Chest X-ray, PA view. Patient: 43 years old, sex M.
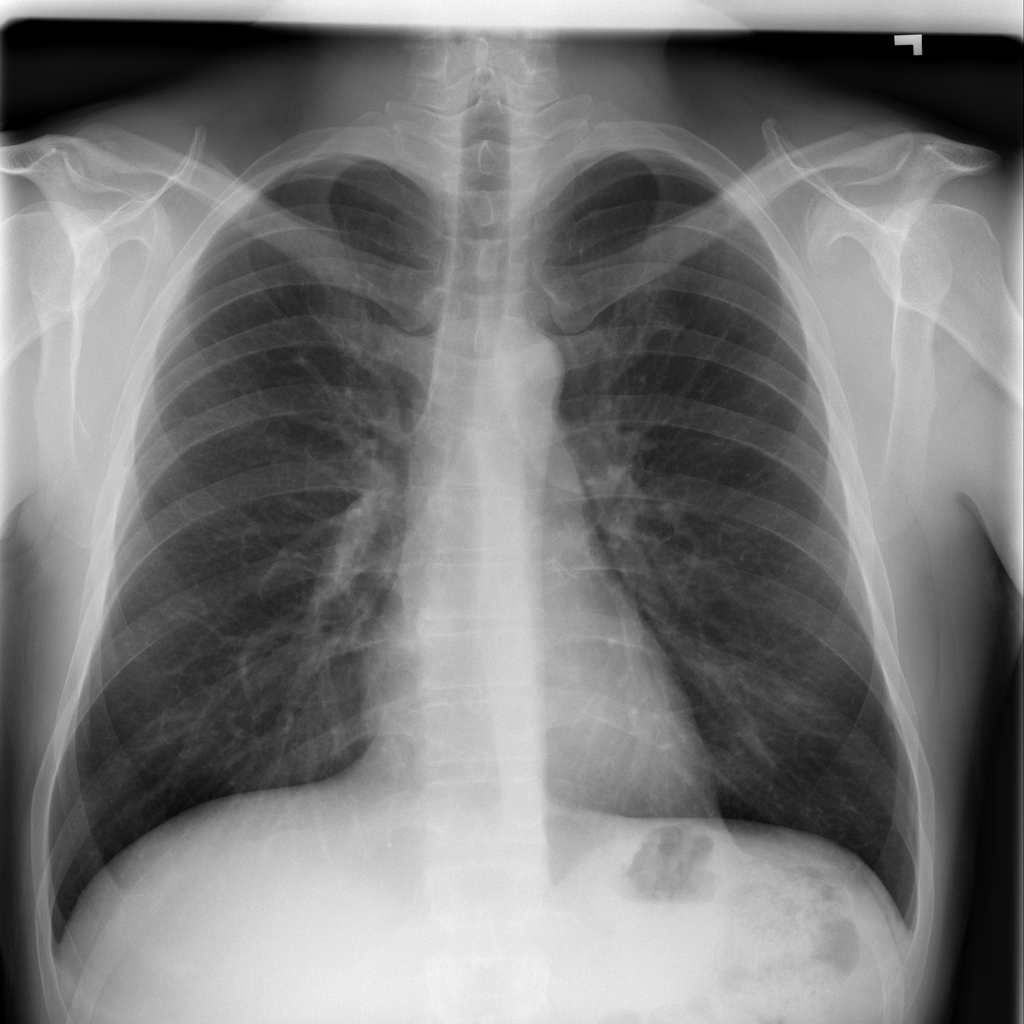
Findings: No Finding